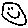
Label: smiley face